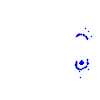
Particle: proton